Question: A homework question:
> Use an appropriate UML diagram, to describe the process of using a self-service-checkout to purchase stuff from a shop.The diagram should focus primarily on the required actions taken by the checkout software in completing the transaction.
I have chosen to do this as a activity diagram as it clearly shows the actions taken by the checkout software in completing the transaction.
Is this the correct approach? Any advice?
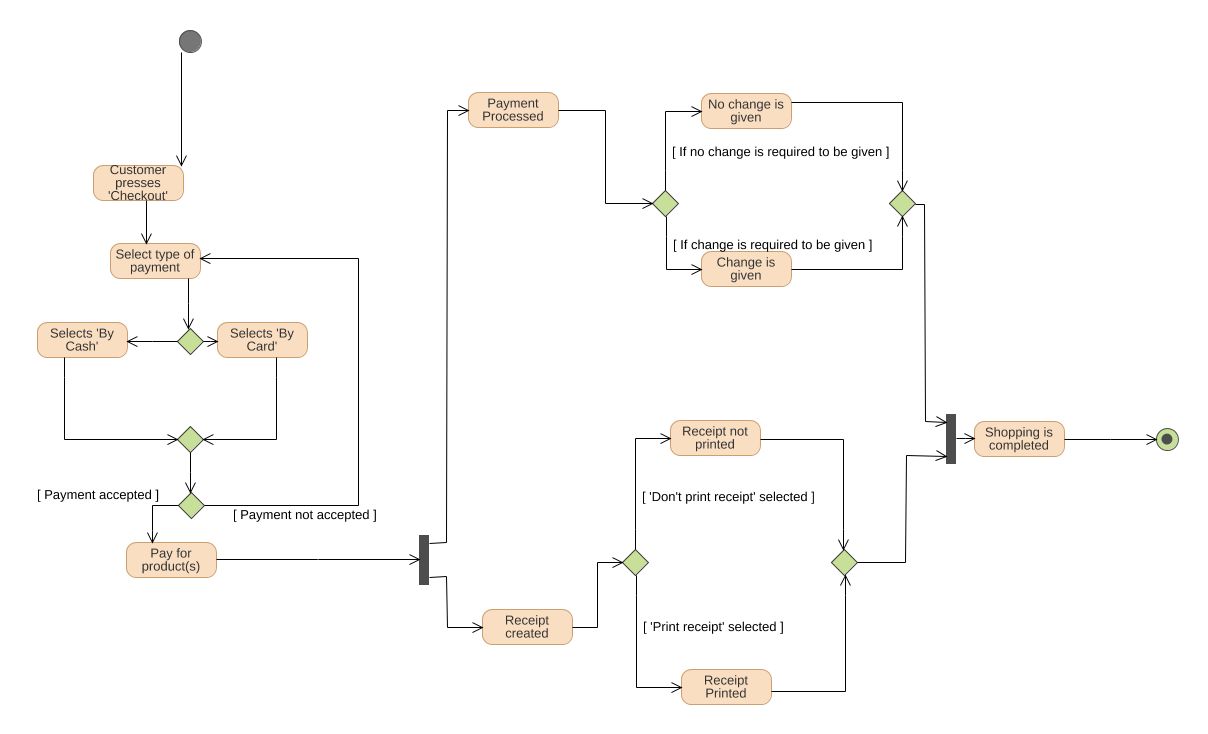
Answer: The requirement is to describe a process and focus on some actions. You can take this as a reflex: in UML, <URL>.
You can corroborate this conclusion, reasoning by elimination. Among <URL>, processes and actions are about behaviors of the system and not structure. So it's necessarily a behavioral diagram:
- - -